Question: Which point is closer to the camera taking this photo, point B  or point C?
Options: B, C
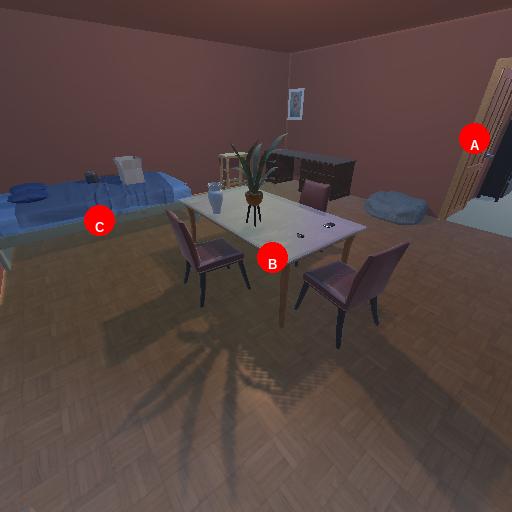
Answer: B